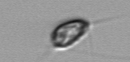
Label: Chrysochromulina